Question: I would like to create a 'Rectangle' that has got one side different than the other.
(All lines depicted are meant to be straight lines)
The normal rectangle is generated like 'new Rectangle(50 /*LocationX*/, 50 */LocationY*/, 50 /*SizeX*/, 100 /*SizeY*/);', and looks like this:

However, I want a constructor like 'new Rectangle(50 /*LocationX*/, 50 */LocationY*/, 25 /*25 from the centre point for the red line*/, 30 /*30 from the centre point for the blue line*/, 50 /*50 from centre for green line*/, 100 /*100 from centre for yellow line*/);'
In other words, I effectively want to keep the shape the same but move the centre point.
How can I do that?
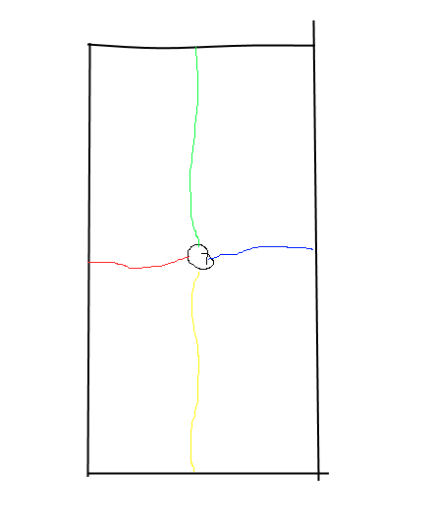
Answer: In java, <URL> are defined by upper-left corner coordinates, width and height.
If I understand your question here what describes rectangle:
- 'pointX''pointY'- 'distanceToTop'- 'distanceToBottom'- 'distanceToLeft'- 'distanceToRight'
That given. The upper-left corner of the rectangle has for coordinates:
'''
(pointX - distanceToLeft, pointY - distanceToTop)
'''
And the whole rectangle has for size :
'''
(distanceToLeft + distanceToRight, distanceToTop + distanceToBottom)
'''
So your instance will be:
'''
Rectangle r = new Rectangle(
pointX - distanceToLeft, // upper-left corner X
pointY - distanceToTop, // upper-left corner Y
distanceToLeft + distanceToRight, // width
distanceToTop + distanceToBottom // height
);
'''